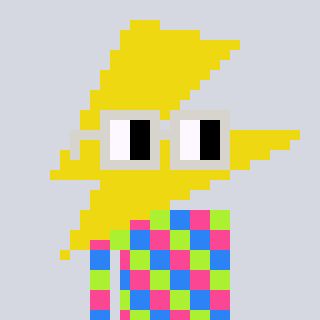
a pixel art character with square light gray glasses, a lightning bolt-shaped head and a darkbrown-colored body on a cool background